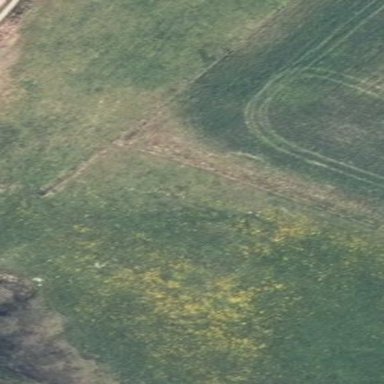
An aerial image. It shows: Beautiful meadow.